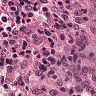
Metastatic tissue present: no